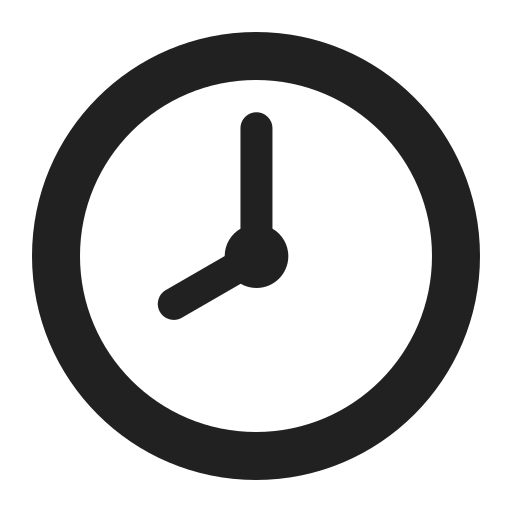
eight oclock high contrast